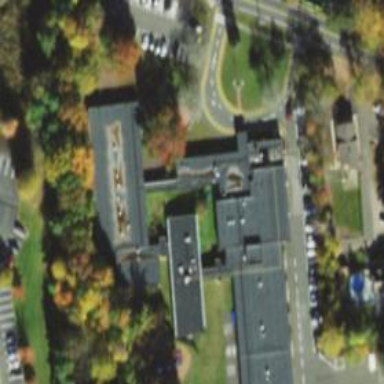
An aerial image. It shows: School.